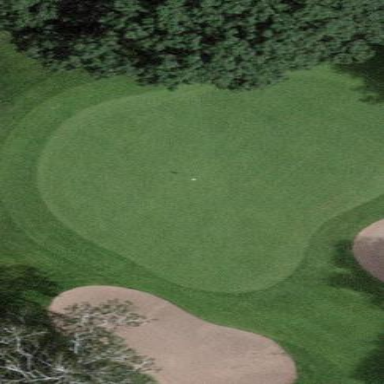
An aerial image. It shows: Golf green.